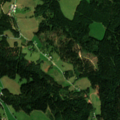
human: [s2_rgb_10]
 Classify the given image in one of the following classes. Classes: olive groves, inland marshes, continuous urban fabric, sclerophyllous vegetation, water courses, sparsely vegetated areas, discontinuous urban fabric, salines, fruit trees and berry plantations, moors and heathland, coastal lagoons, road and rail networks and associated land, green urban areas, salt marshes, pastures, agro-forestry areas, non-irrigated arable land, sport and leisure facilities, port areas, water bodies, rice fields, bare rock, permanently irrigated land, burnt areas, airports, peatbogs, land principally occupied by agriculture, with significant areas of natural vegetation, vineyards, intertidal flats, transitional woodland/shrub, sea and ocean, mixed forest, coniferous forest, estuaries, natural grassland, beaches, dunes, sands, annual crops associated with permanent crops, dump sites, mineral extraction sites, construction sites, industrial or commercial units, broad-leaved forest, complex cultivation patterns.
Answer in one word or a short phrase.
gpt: pastures, coniferous forest, mixed forest